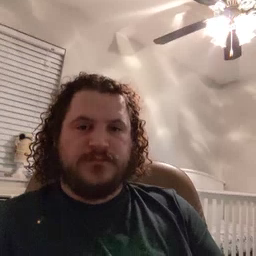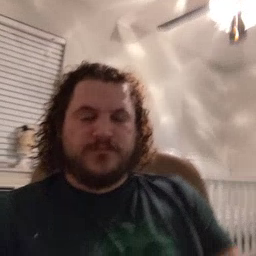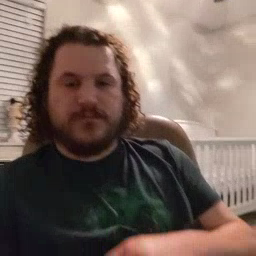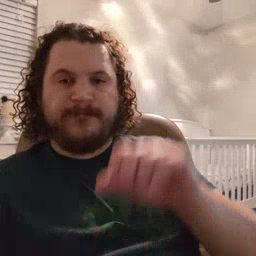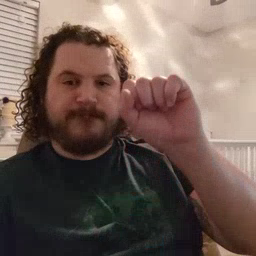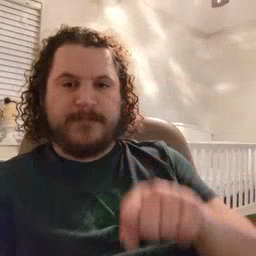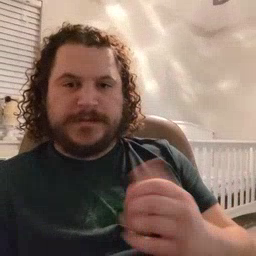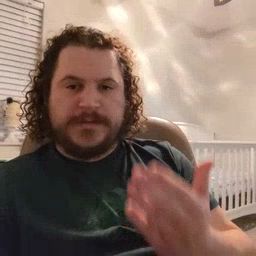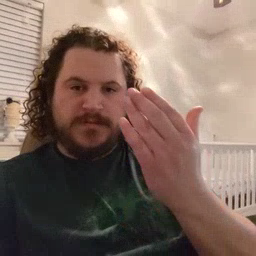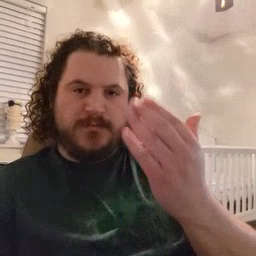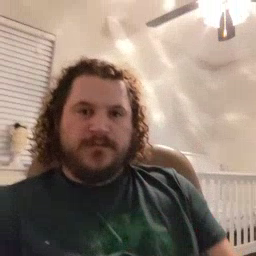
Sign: mitten